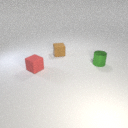
small red rubber cube in front of small green metal cylinder